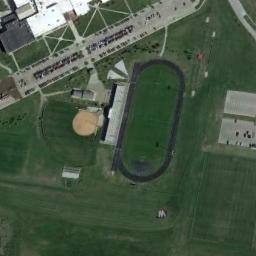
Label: ground_track_field